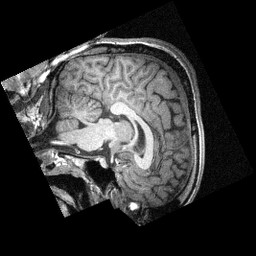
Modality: T1w
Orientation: sagittal
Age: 22
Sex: male